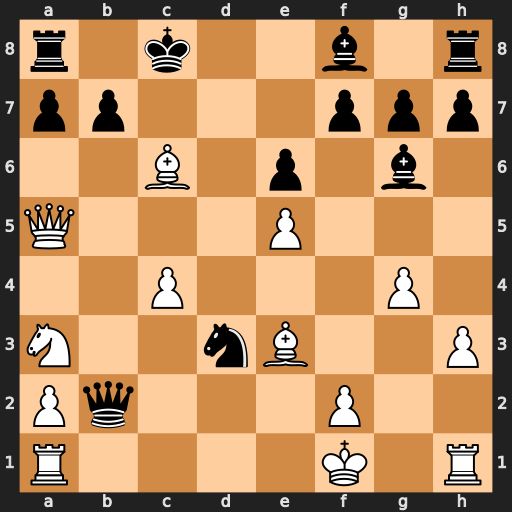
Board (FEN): r1k2b1r/pp3ppp/2B1p1b1/Q3P3/2P3P1/N2nB2P/Pq3P2/R4K1R
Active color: w
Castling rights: -
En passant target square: -
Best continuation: Rb1 Qxb1+ Nxb1